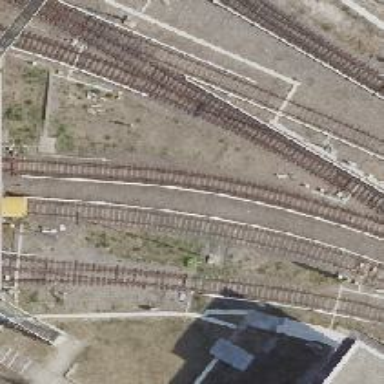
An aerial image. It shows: Yard serving as bottom electrified rail for trains.